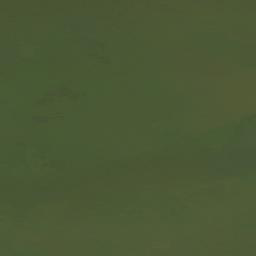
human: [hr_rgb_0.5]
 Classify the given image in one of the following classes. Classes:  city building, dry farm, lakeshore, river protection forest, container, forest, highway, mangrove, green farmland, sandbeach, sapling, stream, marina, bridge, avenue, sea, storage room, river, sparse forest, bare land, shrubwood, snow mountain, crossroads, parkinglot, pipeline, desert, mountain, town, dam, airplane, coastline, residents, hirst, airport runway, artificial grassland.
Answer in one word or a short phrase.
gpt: sea